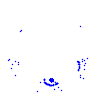
Particle: electron